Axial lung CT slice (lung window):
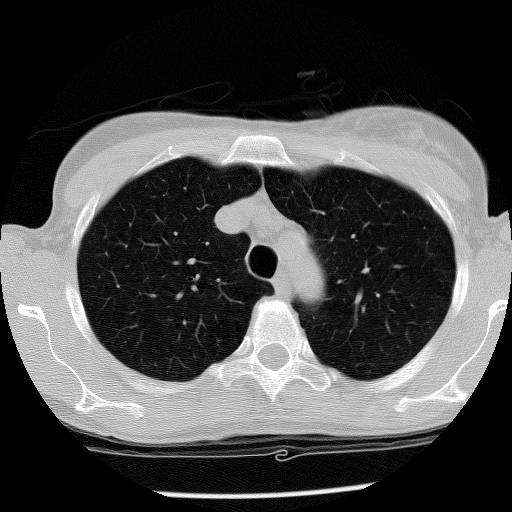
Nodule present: no